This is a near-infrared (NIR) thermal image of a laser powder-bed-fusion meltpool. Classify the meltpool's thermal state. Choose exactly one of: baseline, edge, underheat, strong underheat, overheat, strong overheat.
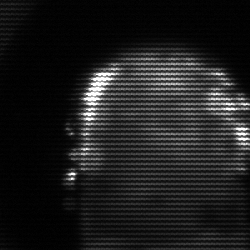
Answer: baseline